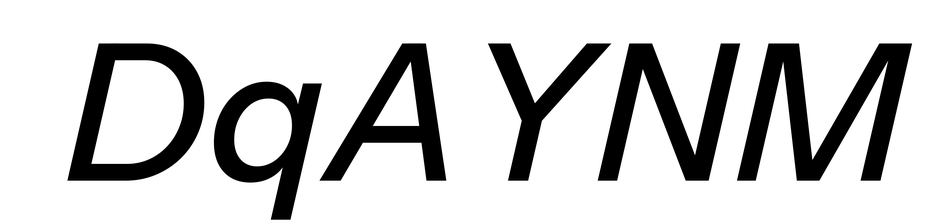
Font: InstrumentSans-Italic_Medium_Italic